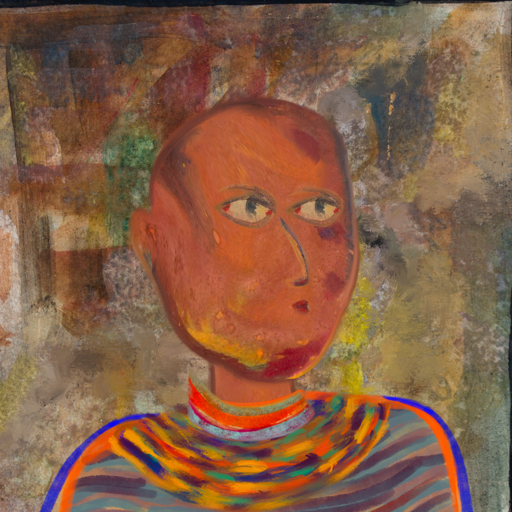
Background: Mosgoul, Head And Neck Side: Mother_And_Son_Son, Face Side: GypsyMother, Bust: Experience, Hair Side: Blank, Head Accessory: Blank, Second Necklace: An_Impression_2, Necklace: Sisters, Baby: Blank